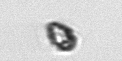
Label: Heterocapsa_rotundata